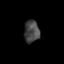
Tissue: prostate
Cell type: T cells
Senescence score: 0.8227
Nuclear area (px): 338
Mean DAPI intensity: 69.405